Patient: sex M, age 29
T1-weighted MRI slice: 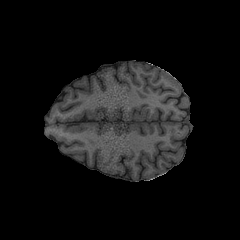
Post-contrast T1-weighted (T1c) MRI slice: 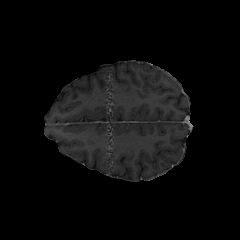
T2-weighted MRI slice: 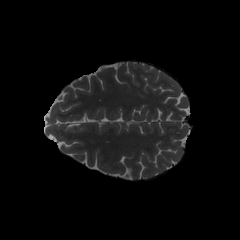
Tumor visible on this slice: no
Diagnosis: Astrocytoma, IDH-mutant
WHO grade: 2